Question: I created a few prototype cells in my iOS Swift project, and I am now trying to initialize the cells depending on how the form uses the cells.
Here's what the cells look like:

I am now attempting to create the form such that it starts with two disclosure cells (the cell that has "Detail >" on the right), followed by one with a switch.
Each of these prototypes are linked to their own individual classes.
Here's how I generate the cells:
'''
var cell : UITableViewCell?
switch indexPath.section {
case 0:
switch indexPath.row {
case 0,1:
cell = tableView.dequeueReusableCellWithIdentifier("reportCellWithDisclosureIndicator", forIndexPath: indexPath) as! reportCellWithDisclosureIndicator
case 2:
cell = tableView.dequeueReusableCellWithIdentifier("reportCellWithSwitch", forIndexPath: indexPath) as! reportCellWithSwitch
default:
cell = tableView.dequeueReusableCellWithIdentifier("reportCellWithDisclosureIndicator", forIndexPath: indexPath) as! reportCellWithDisclosureIndicator
}
default:
cell = tableView.dequeueReusableCellWithIdentifier("reportCellWithDisclosureIndicator", forIndexPath: indexPath) as! reportCellWithDisclosureIndicator
}
...
switch indexPath.row {
case 0:
cell?.textLabel!.text = "Medications"
cell?.detailTextLabel!.text = "None"
case 1:
cell?.textLabel!.text = "Allergies"
cell?.detailTextLabel!.text = "None"
case 2:
if(cell is reportCellWithSwitch) {
cell?.configure("Smoking") // PROBLEM LINE HERE
} ...
'''
The function 'configure' is a member of the 'reportCellWithSwitch' class. The problem I have is when I try to configure that specific cell.
This is the 'configure' function in the 'reportCellWithSwitch' class:
'''
import UIKit
public class reportCellWithSwitch: UITableViewCell {
@IBOutlet weak var titleLabel: UILabel!
@IBOutlet weak var cellSwitch: UISwitch!
public func configure(text: String) {
// This serves to replace the title in the prototype cell
titleLabel!.text = text
}
...
}
'''
How can I use the 'configure' function?
Do I have to declare specific individual variables per cell type?
Should I write a general class that holds all of my configurations and call the functions as needed?
Any ideas and insights would be very appreciated. Thanks!
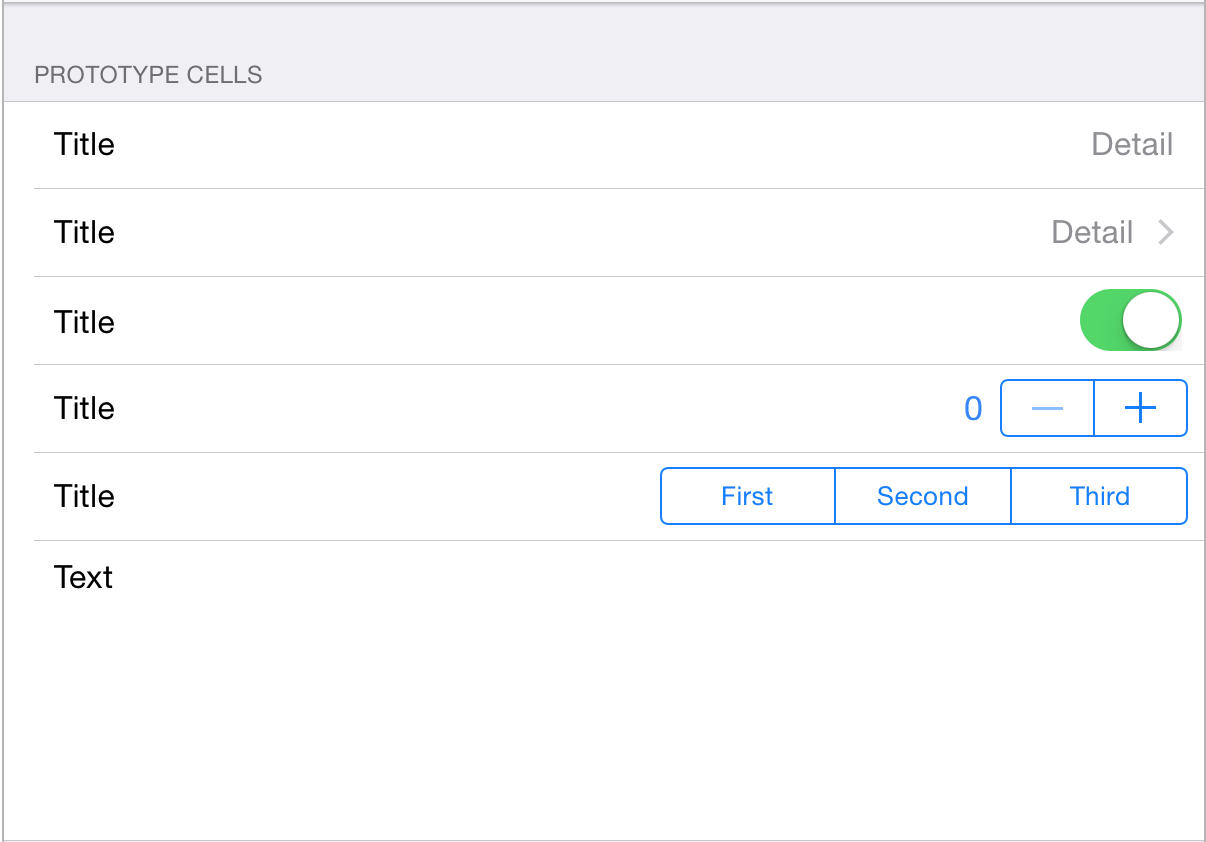
Answer: '''
if(cell is reportCellWithSwitch) {
let castcell = cell as! reportCellWithSwitch
castcell.configure("Smoking")
}
'''
You should cast the cell('UITableviewCell') to castcell( 'reportCellWithSwitch') first,because UITableviewCell does not have the function of 'configure'